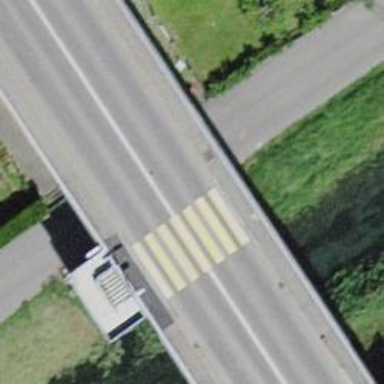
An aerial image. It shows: Marked crossing with zebra stripes on the road.